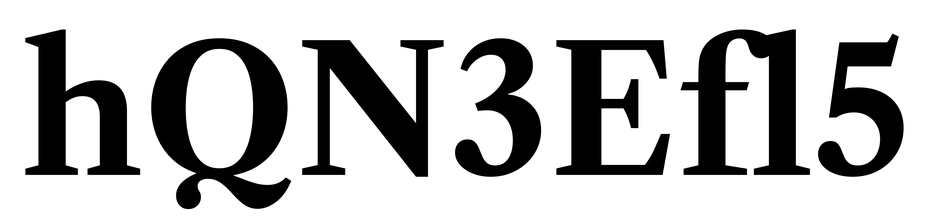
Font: LibreCaslonText_Bold